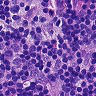
Metastatic tissue present: no